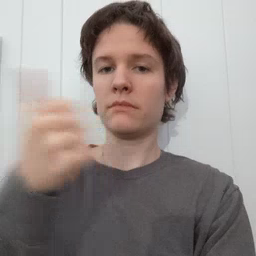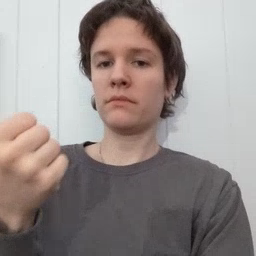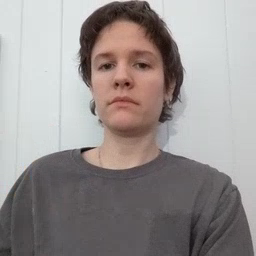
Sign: gum